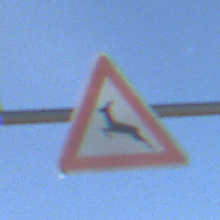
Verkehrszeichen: WildwechselRechts
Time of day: Night
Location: Outdoor (Nature)
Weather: PartlyCloudy
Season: NotSpecified
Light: Natural